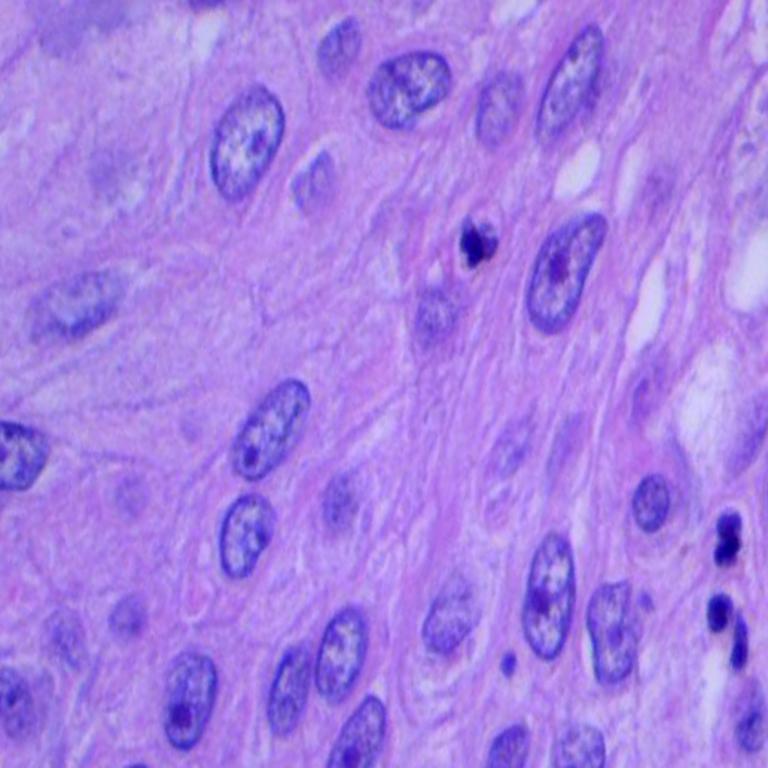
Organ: lung
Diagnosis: squamous carcinomas